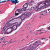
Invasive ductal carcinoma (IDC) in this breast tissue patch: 0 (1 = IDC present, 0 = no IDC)